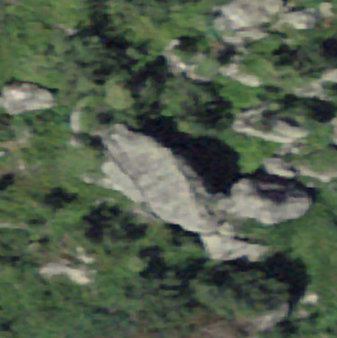
Label: bouldering_area